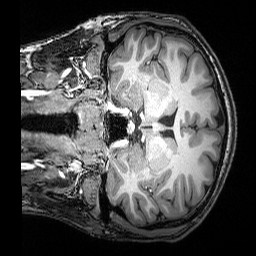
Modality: T1w
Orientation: coronal
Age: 23
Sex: male
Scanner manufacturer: siemens
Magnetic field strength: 3 T
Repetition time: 2.53 s
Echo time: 0.00388 s